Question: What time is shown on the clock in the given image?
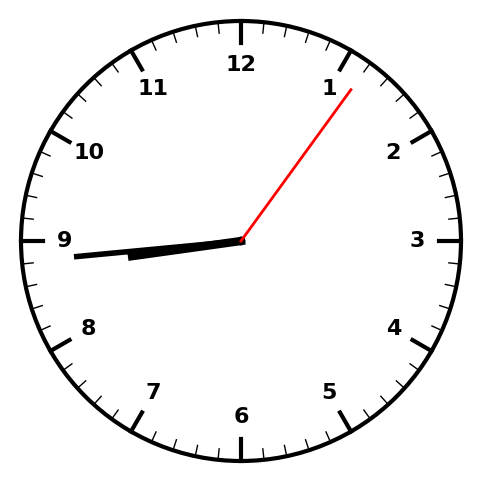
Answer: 08:44:06